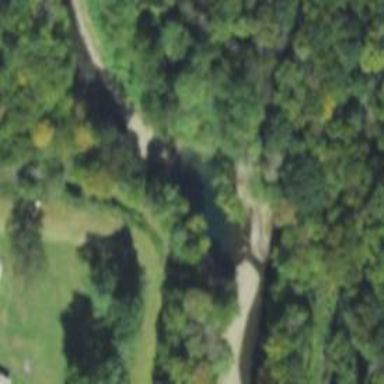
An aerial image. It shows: Abandoned railway bridge.